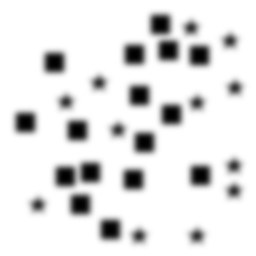
Squares: 16
Triangles: 0
Stars: 12
Total shapes: 28